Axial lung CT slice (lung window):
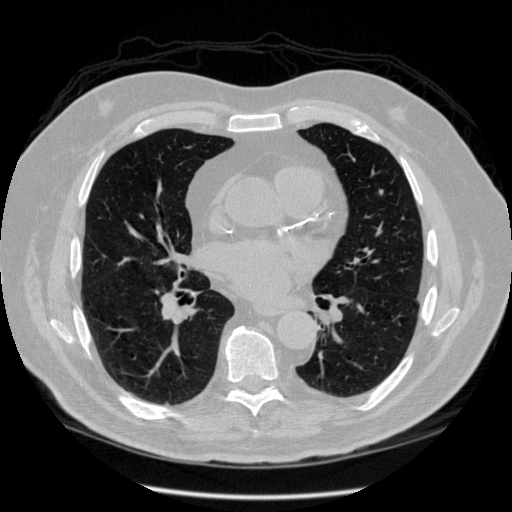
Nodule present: no